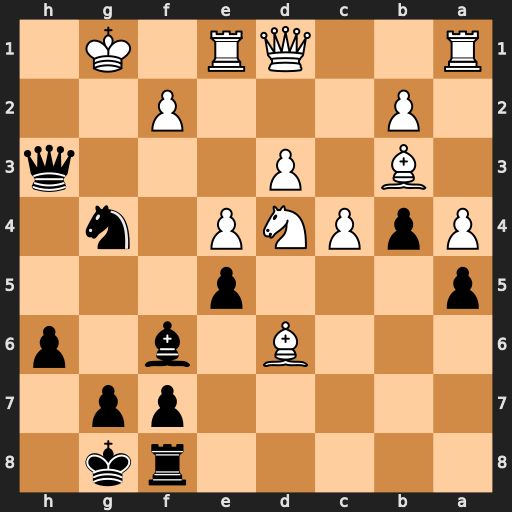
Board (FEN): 5rk1/5pp1/3B1b1p/p3p3/PpPNP1n1/1B1P3q/1P3P2/R2QR1K1
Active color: b
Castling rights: -
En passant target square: -
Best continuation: Qh2+ Kf1 Qxf2#